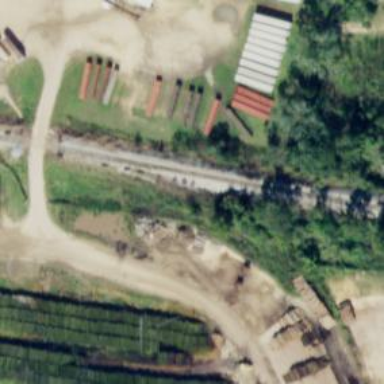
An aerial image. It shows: Abandoned railway spur.